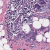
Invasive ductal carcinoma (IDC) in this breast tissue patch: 1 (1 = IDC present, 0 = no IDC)